Interaction volume radius: 10 \u00c5
Interaction volume height: 20 \u00c5
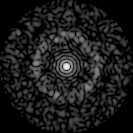
Disorder parameter: 0.8546